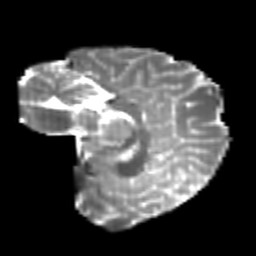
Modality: T2w
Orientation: sagittal
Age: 22
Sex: female
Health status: healthy
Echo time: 0.074 s